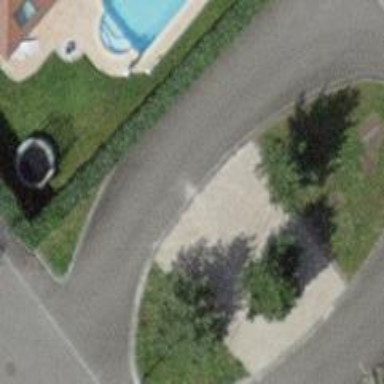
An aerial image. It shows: Smoothly paved residential road.